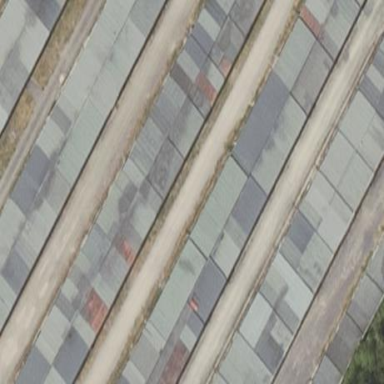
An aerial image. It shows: Group of garages.